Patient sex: M
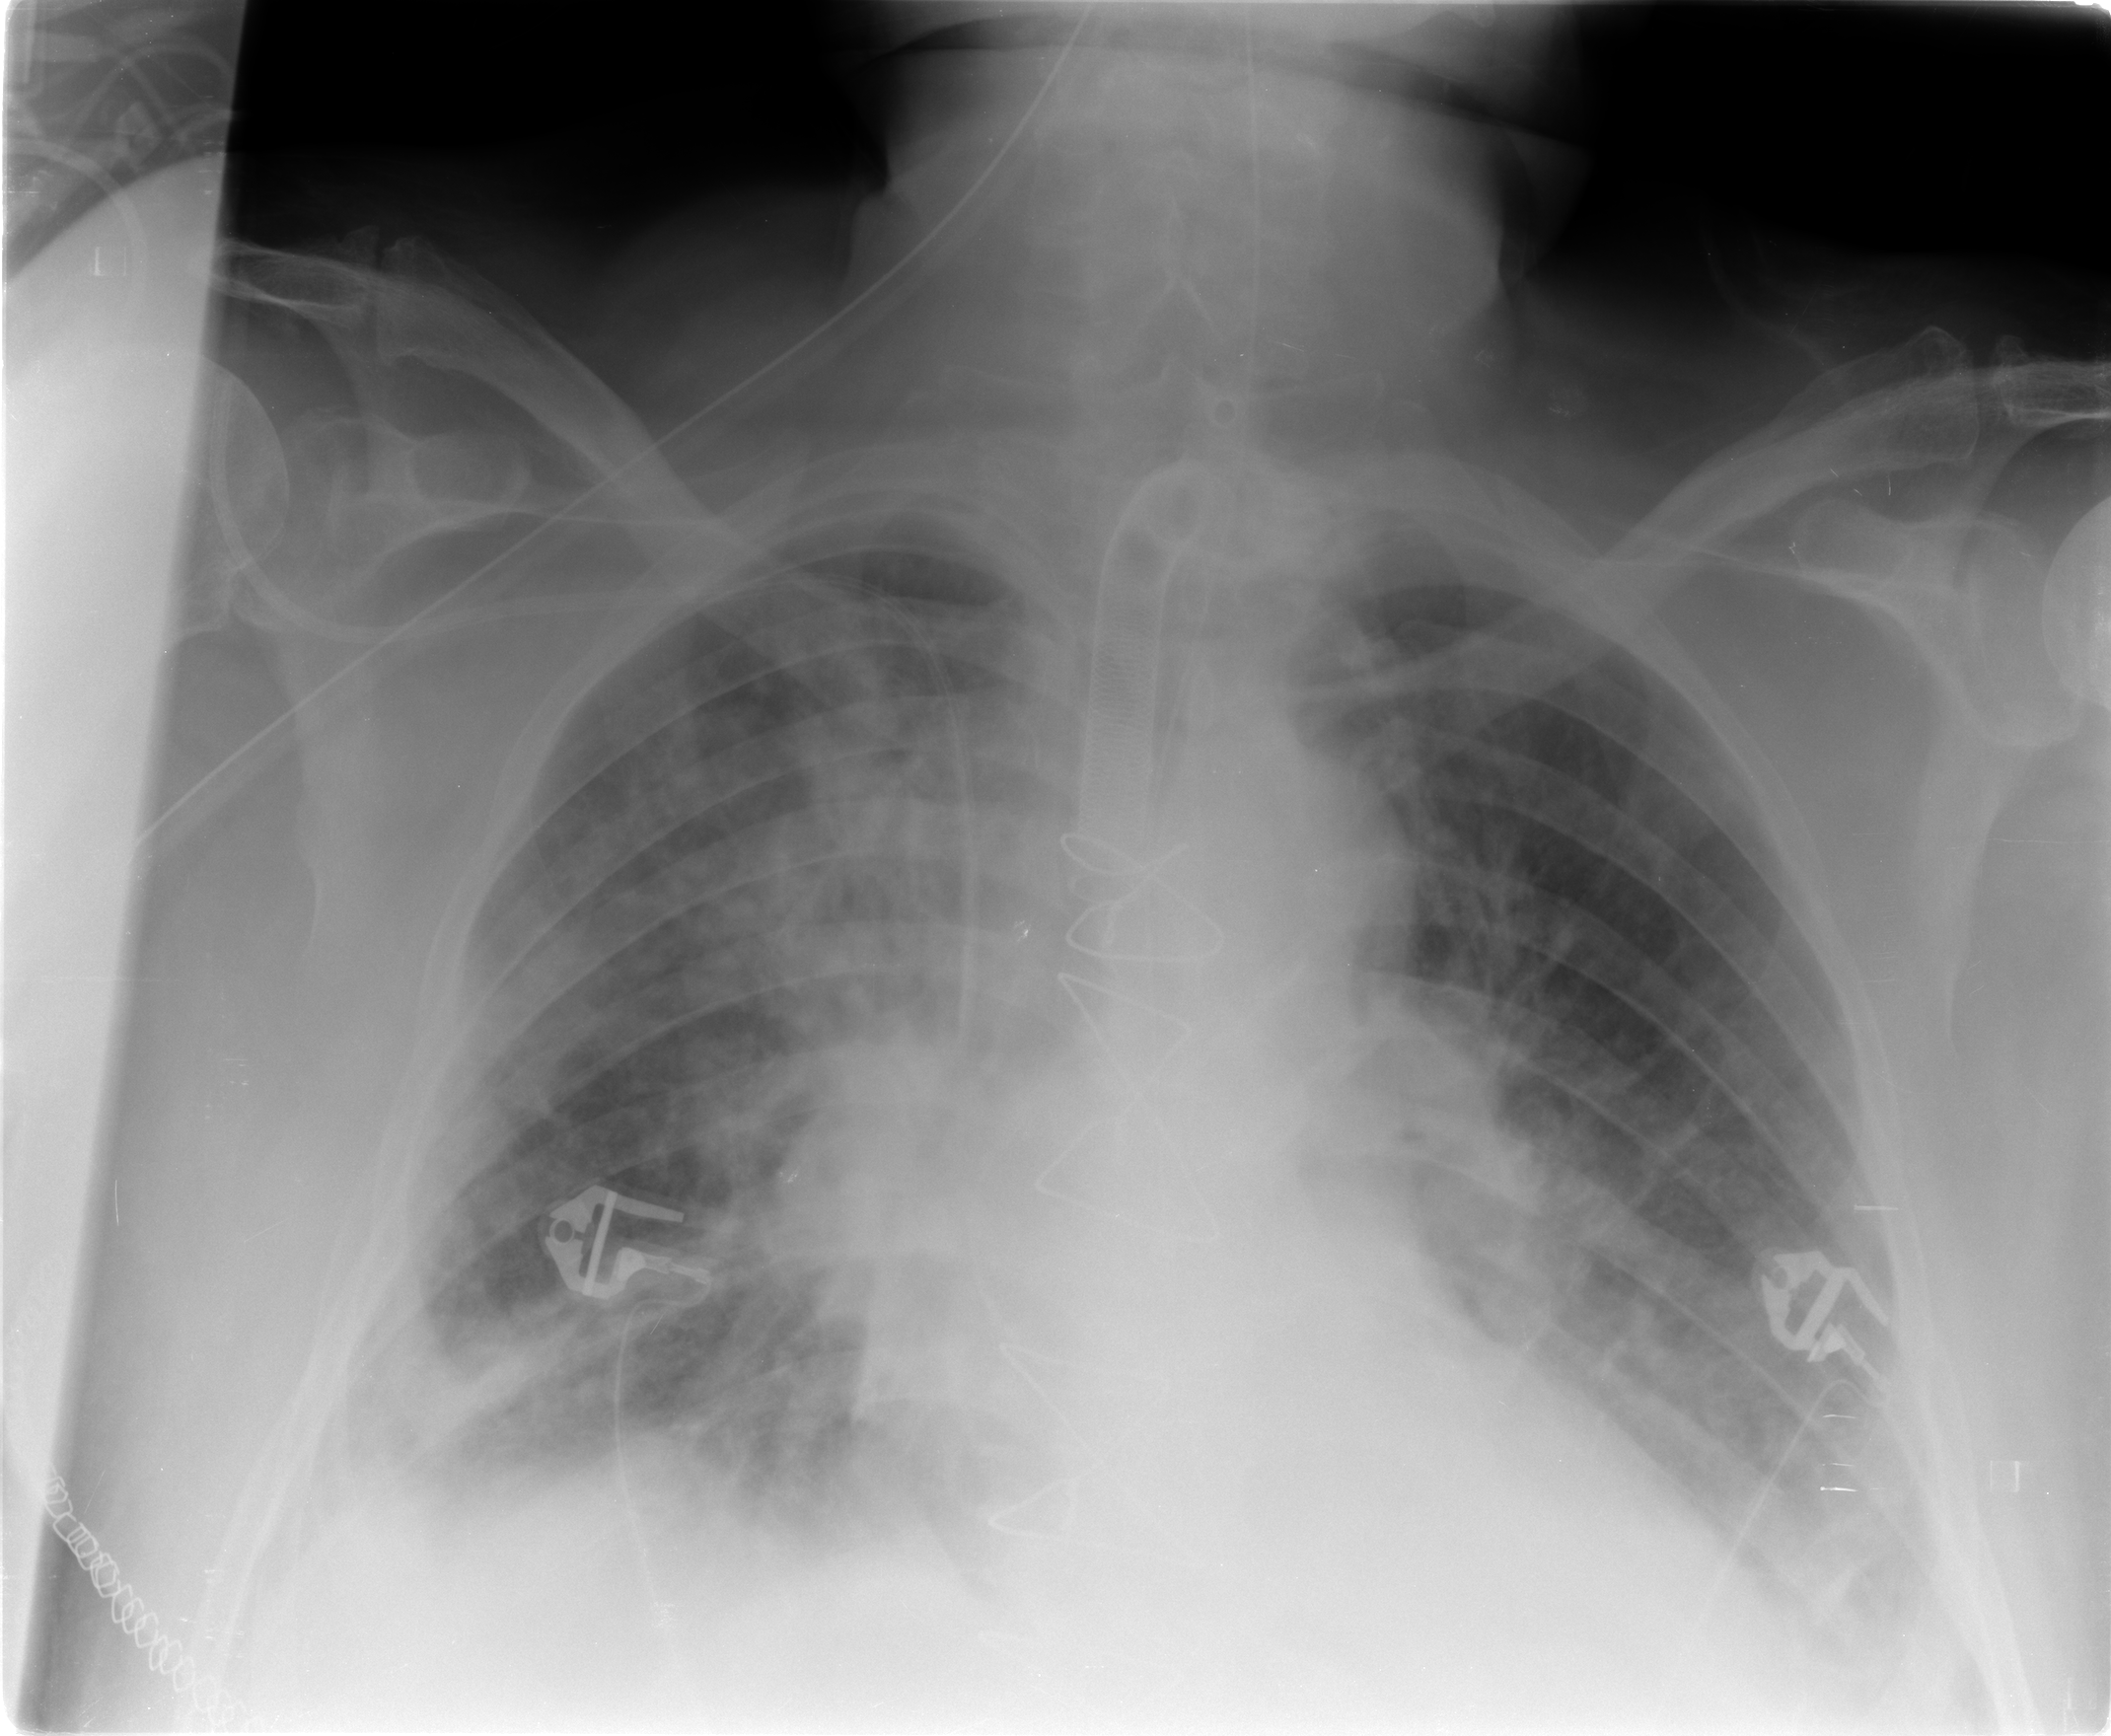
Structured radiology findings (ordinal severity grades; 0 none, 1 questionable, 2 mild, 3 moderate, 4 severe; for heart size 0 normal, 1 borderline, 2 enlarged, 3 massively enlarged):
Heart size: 2
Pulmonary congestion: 2
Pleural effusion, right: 2
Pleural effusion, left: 2
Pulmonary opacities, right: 3
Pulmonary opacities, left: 2
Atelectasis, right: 2
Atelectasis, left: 2